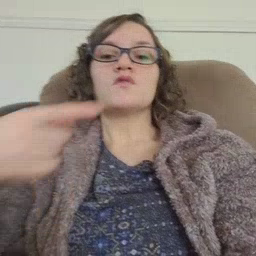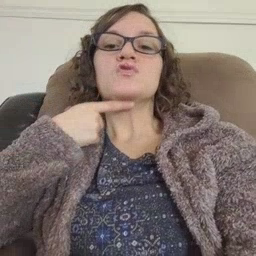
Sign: thirsty